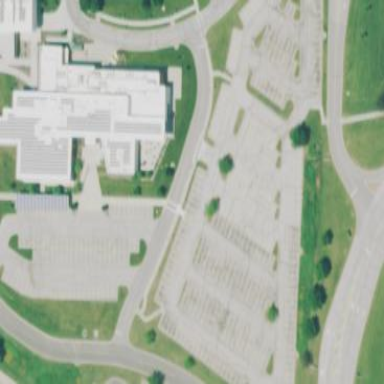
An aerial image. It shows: College building.